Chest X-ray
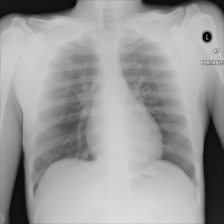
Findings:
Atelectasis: negative
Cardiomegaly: negative
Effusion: negative
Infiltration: negative
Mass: negative
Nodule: negative
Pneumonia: negative
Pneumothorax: negative
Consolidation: negative
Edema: negative
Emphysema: negative
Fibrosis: negative
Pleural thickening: negative
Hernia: negative